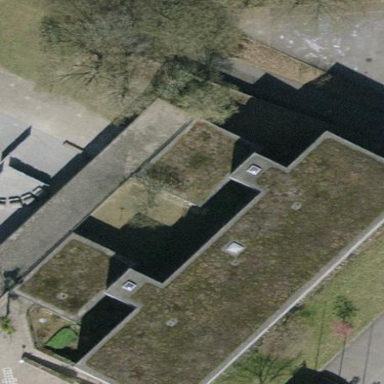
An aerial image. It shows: School building.